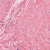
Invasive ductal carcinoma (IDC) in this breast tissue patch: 0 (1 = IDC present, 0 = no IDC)